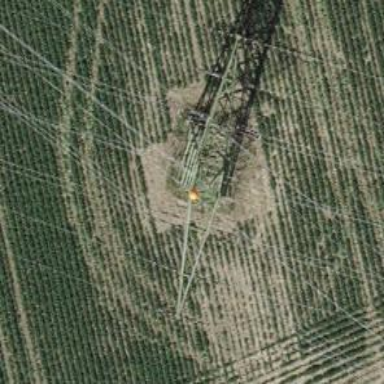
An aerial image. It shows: Lattice structure tower used for power transmission.